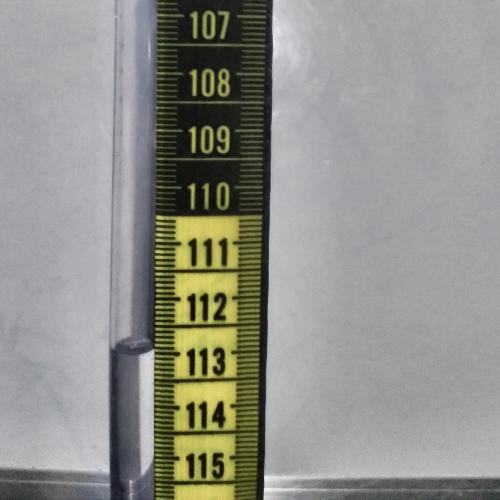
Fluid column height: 112.9 cm